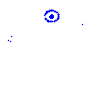
Particle: pion